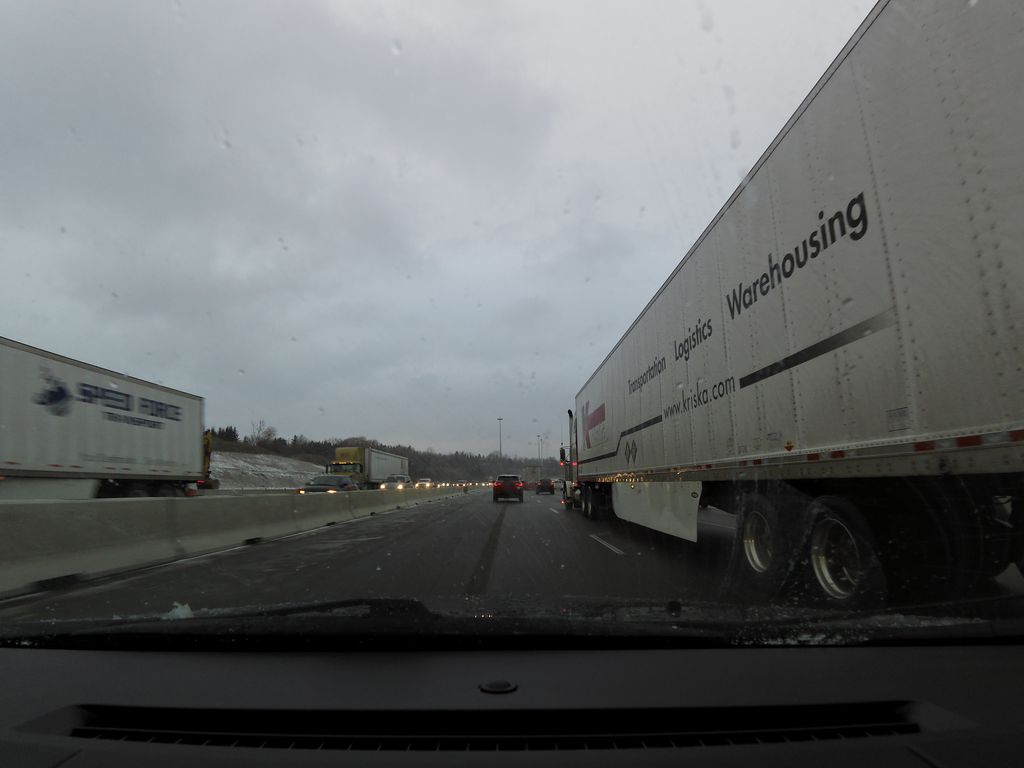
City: kitchener-waterloo